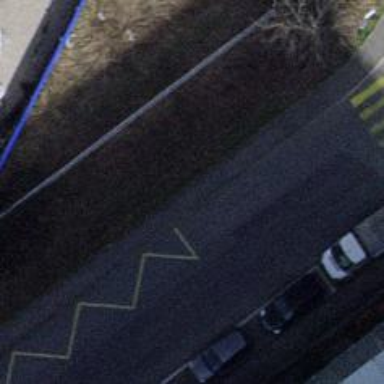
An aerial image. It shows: Sidewalk with asphalt surface leading to public transport platform. The platform has shelter.